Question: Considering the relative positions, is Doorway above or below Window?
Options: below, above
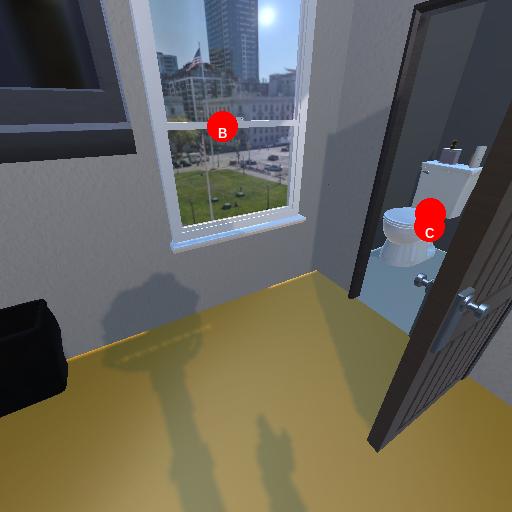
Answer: below